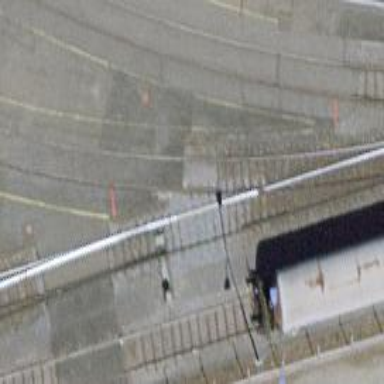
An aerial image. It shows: Railway switch.